Platform: macOS
Application: Arc Browser
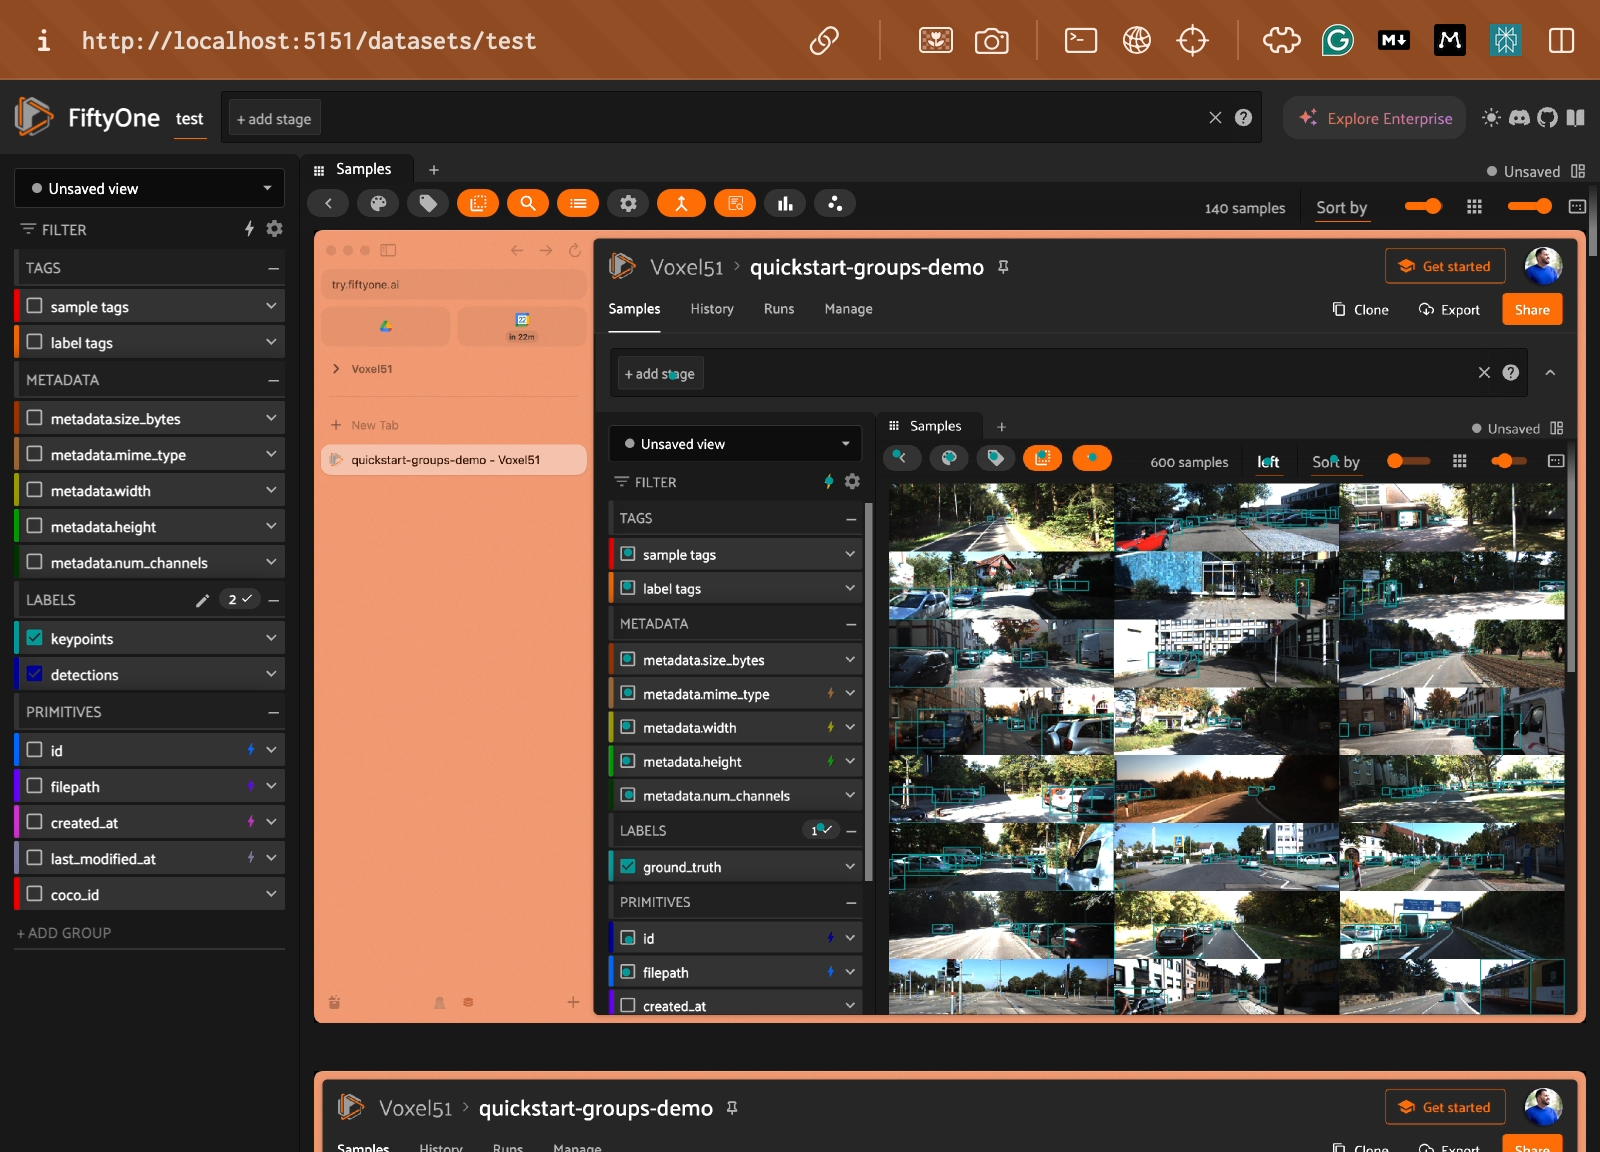
task_description: Open the workspaces menu
action_type: click
element_info: Button
steps_since_start: 1